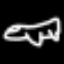
Label: airplane